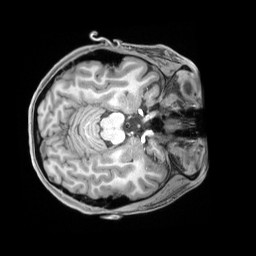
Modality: T1w
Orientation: axial
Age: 24
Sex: female
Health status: ill
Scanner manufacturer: siemens
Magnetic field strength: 3 T
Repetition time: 2.2 s
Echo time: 0.00218 s